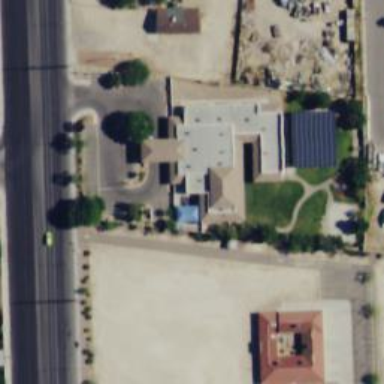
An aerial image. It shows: Kindergarten building.